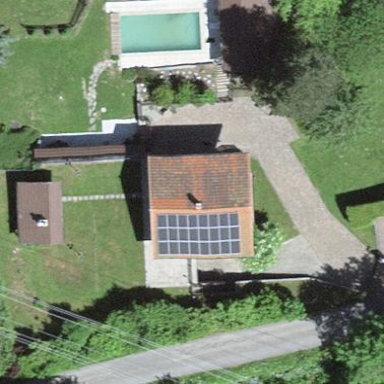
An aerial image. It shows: Simple house.